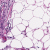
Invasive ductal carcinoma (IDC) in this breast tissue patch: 0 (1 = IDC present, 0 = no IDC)